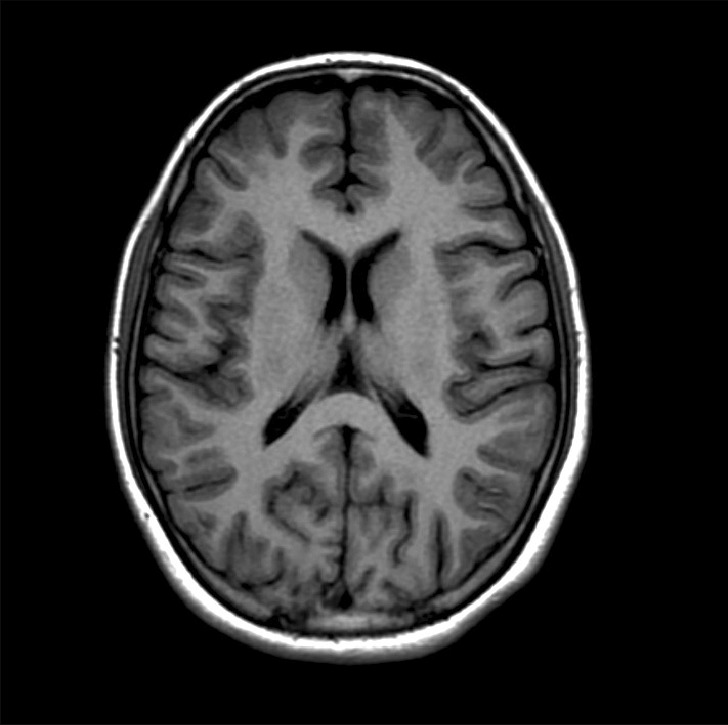
Label: notumor